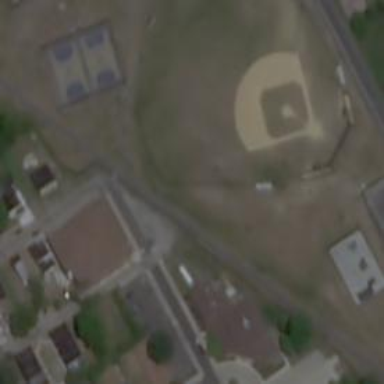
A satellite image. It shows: Baseball pitch for leisure and sports activities.